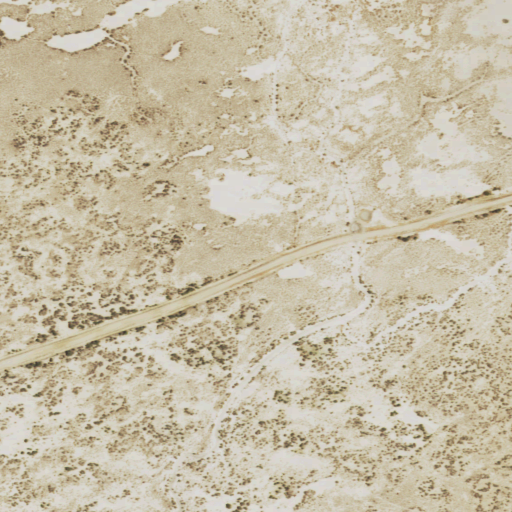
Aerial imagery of depression(s) in Wyoming named Lost Creek Basin containing shrub and grassland